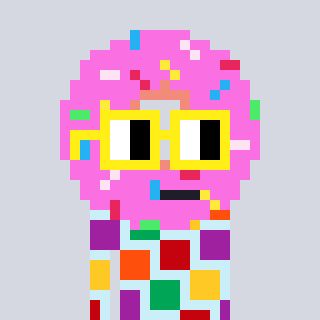
a pixel art character with square yellow glasses, a doughnut-shaped head and a cold-colored body on a cool background